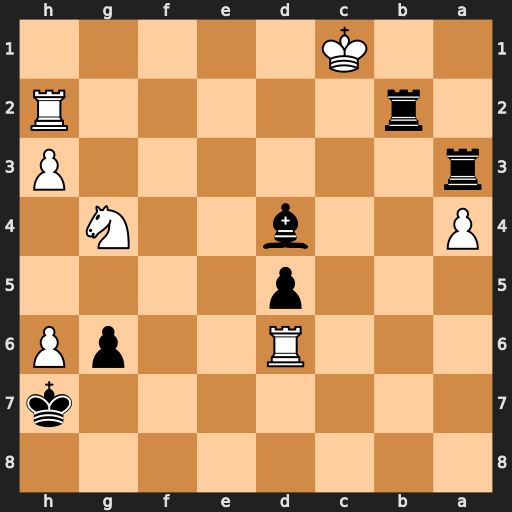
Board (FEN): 8/7k/3R2pP/3p4/P2b2N1/r6P/1r5R/2K5
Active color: b
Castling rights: -
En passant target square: -
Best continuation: Ra1#